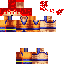
A male human skin with medium skin, wearing brown long hair dressed in a blue hoodie and red pants, featuring a closed mouth.